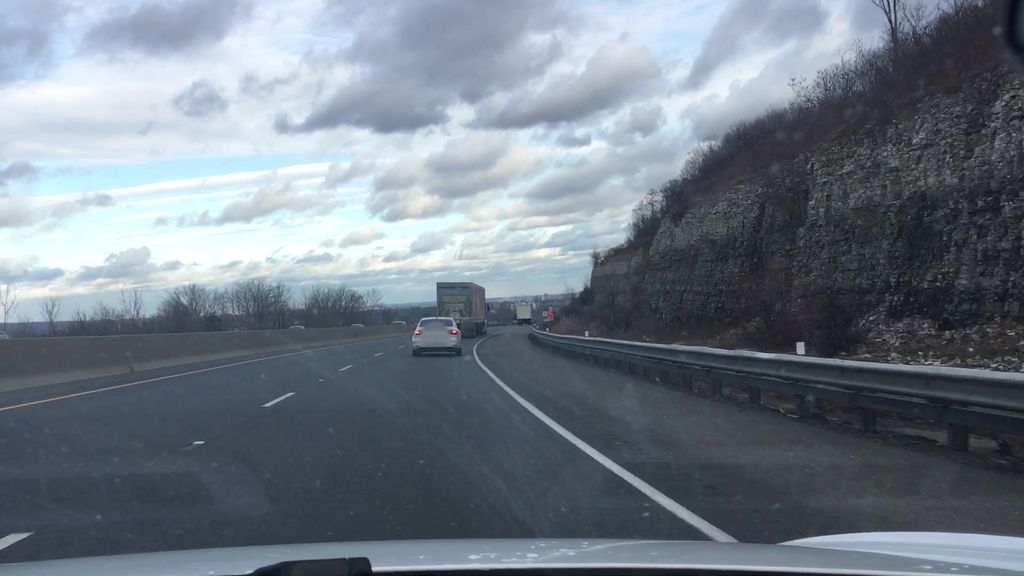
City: hamilton